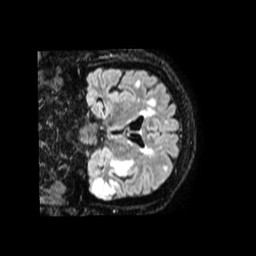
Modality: FLAIR
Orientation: coronal
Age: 87
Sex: female
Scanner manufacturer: philips
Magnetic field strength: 1.5 T
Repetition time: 4.8 s
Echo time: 0.3364 s